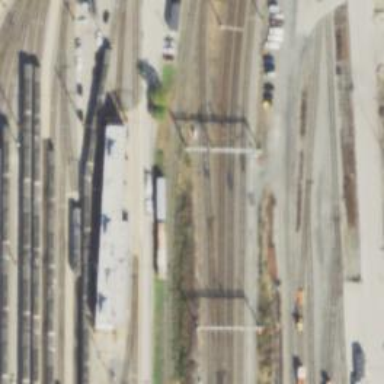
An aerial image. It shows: Railway signal.